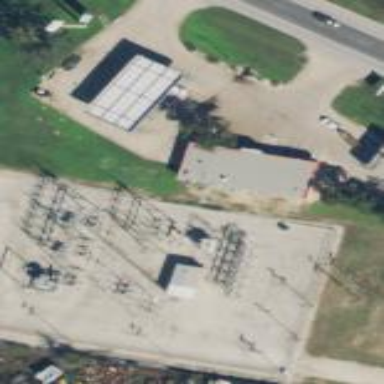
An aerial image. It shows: Distribution power substation secured by fence.